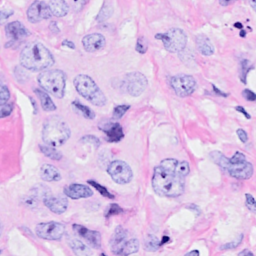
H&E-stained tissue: Breast